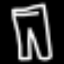
Label: pants